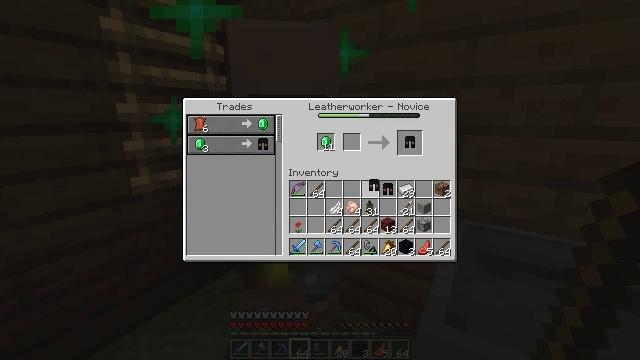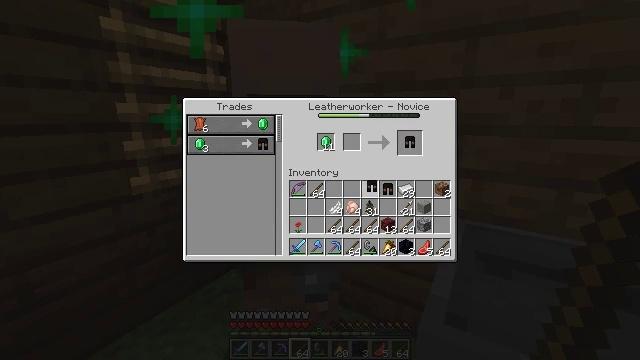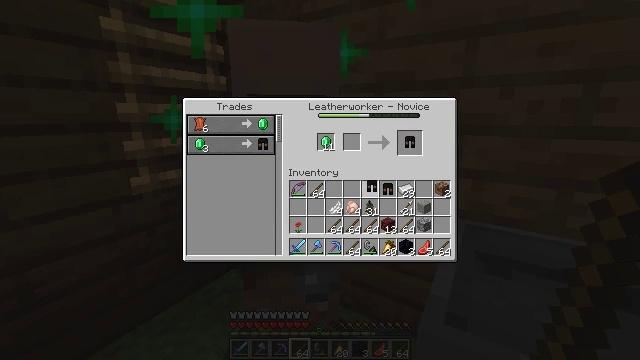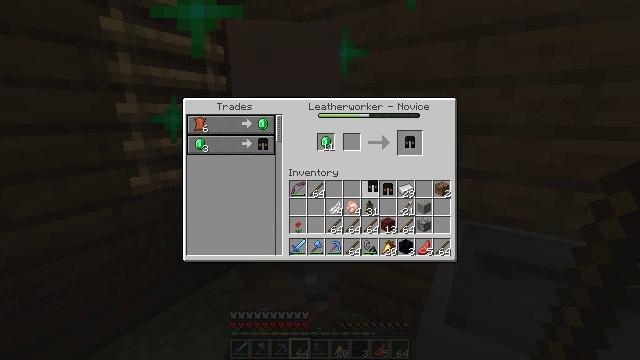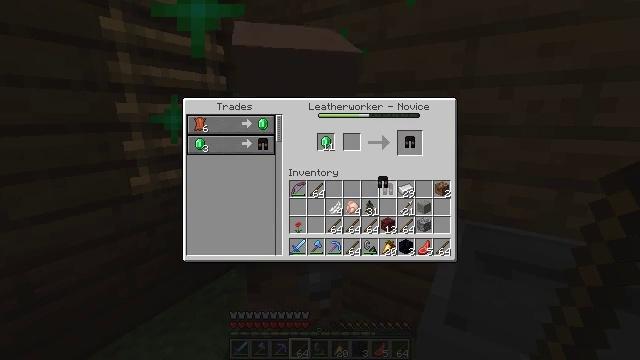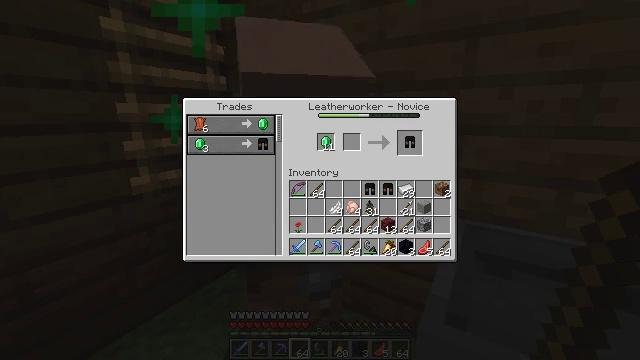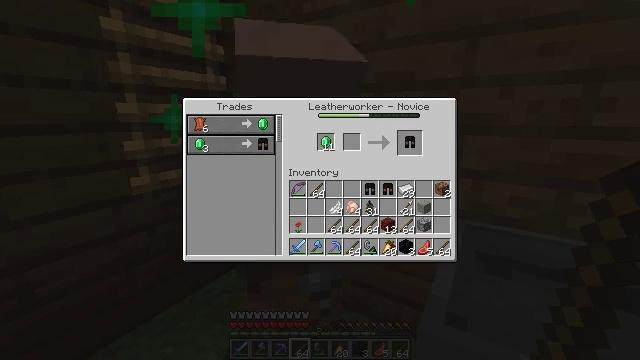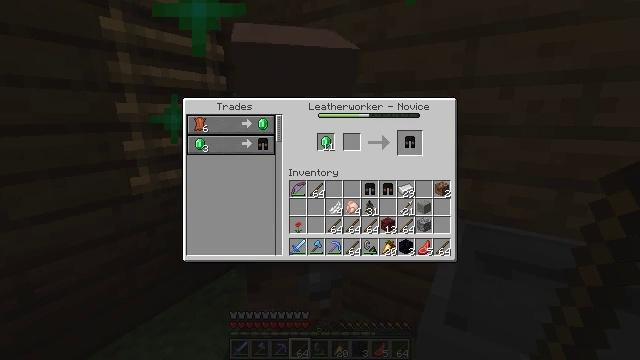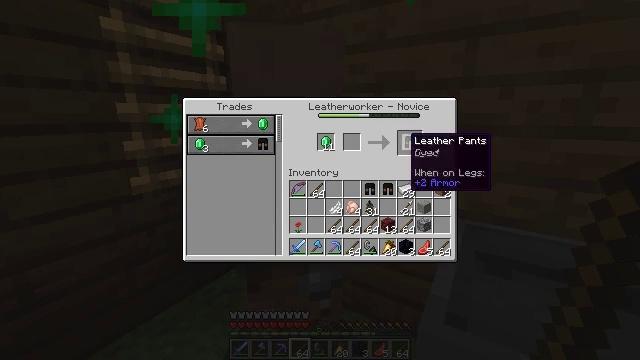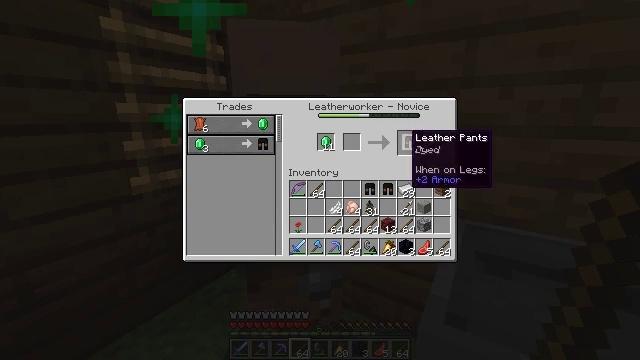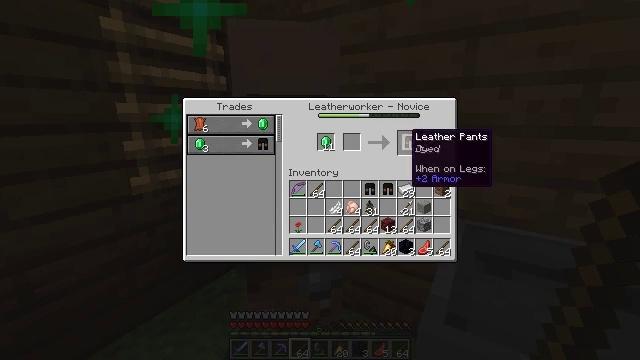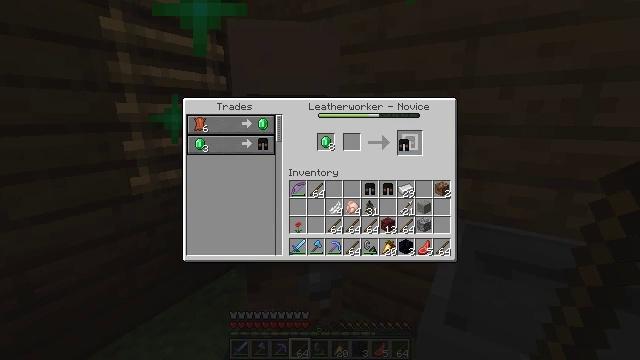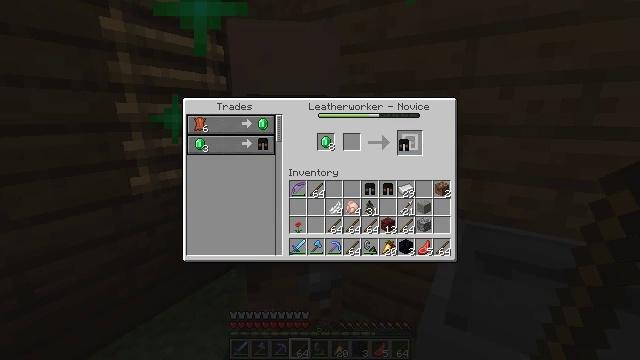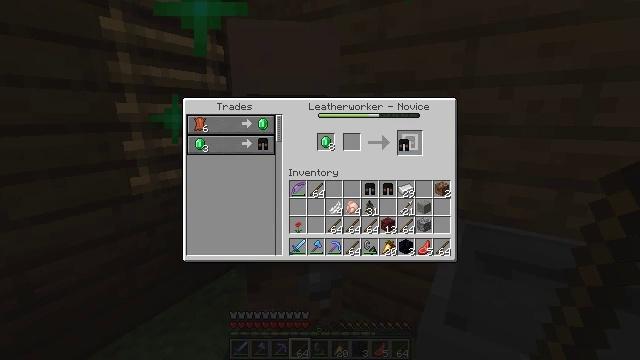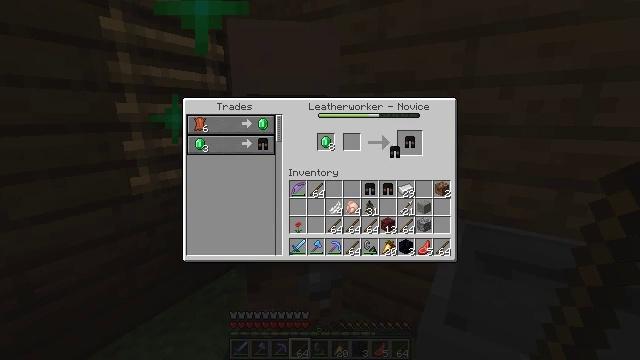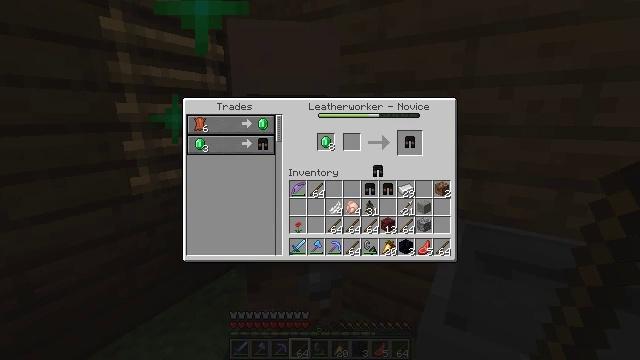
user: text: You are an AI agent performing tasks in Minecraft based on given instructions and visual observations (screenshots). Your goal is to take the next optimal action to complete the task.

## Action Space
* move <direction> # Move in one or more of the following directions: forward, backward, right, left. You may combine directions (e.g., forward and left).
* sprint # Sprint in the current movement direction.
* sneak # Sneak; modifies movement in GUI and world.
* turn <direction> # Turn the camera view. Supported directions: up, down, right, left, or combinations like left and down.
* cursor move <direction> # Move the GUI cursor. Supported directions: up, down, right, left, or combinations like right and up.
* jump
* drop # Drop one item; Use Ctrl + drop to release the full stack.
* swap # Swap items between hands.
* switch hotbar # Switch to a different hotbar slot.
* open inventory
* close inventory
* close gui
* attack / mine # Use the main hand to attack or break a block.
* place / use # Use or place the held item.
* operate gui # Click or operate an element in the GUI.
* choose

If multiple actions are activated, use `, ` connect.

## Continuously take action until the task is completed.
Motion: motion action
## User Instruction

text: Get leather leggings by crafting them with leather.
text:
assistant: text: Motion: no_op
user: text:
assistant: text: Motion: operate gui
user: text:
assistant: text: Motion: operate gui
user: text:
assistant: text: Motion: cursor move right, operate gui
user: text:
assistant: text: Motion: no_op
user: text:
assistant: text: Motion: cursor move up
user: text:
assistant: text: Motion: cursor move up
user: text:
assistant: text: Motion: cursor move up
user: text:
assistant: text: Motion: no_op
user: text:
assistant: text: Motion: no_op
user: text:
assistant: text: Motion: operate gui
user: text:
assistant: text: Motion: operate gui
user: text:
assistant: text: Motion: operate gui
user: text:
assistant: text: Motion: cursor move left
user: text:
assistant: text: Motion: cursor move left and down
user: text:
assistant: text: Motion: cursor move left and down
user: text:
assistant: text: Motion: no_op
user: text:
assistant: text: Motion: no_op
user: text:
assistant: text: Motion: no_op
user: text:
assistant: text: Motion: no_op
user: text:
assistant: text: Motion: no_op
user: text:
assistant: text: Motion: no_op
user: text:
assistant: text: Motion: no_op
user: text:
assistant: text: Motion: no_op
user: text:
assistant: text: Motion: operate gui
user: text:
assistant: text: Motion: operate gui
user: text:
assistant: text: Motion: operate gui
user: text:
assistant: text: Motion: no_op
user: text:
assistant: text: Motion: cursor move right and up
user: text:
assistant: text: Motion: cursor move right and up